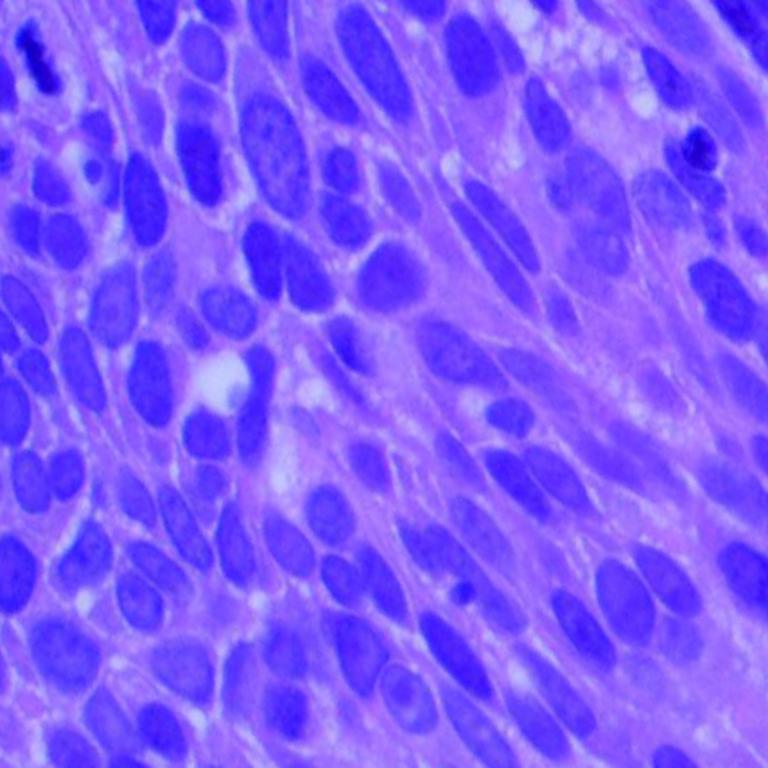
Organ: lung
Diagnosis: squamous carcinomas